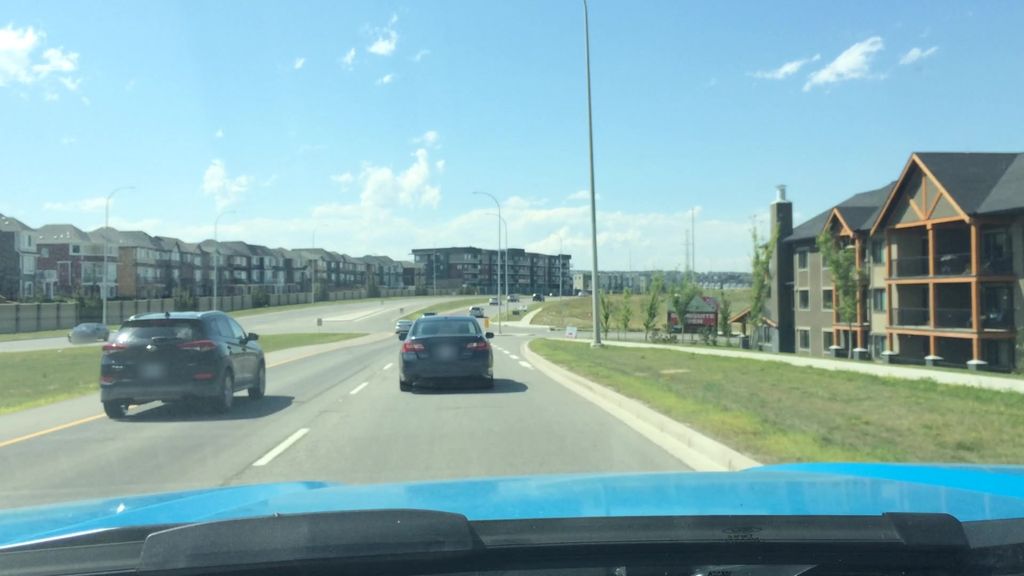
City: calgary